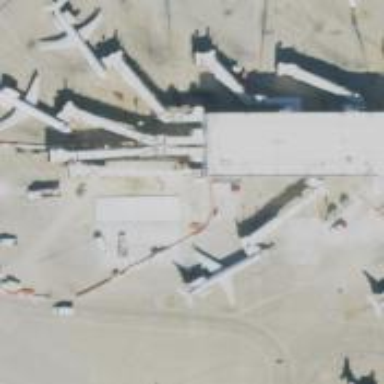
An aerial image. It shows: Airport gate.